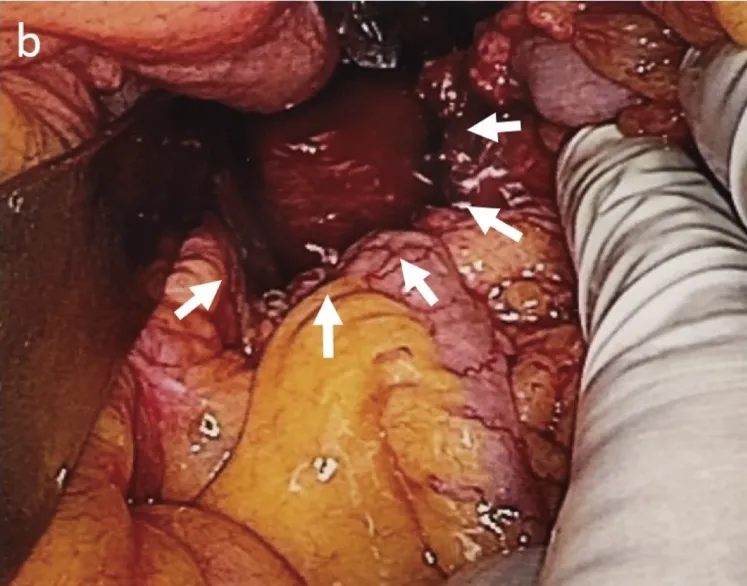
Intraoperative photographs and the schema of then internal herrnia. B: The hernia orifice cut to dilate after pulling the incarcerated small intestine (white arrows).
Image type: medical_photograph (other_medical_photograph)